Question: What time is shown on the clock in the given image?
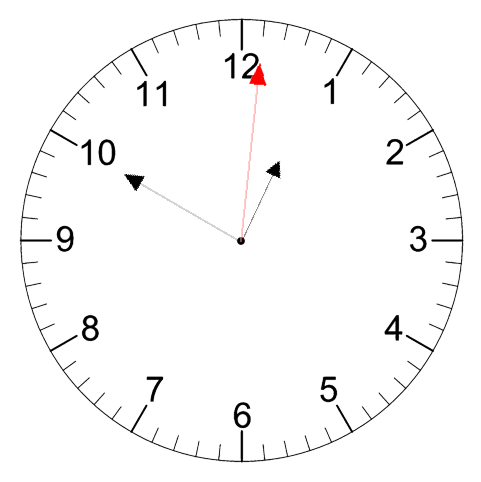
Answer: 12:50:01